Question: I am not sure what the problem is, but the css stylesheet appears under the images group when I inspect my web page with safari or chrome, and shows that the "Resource Type" is image, even when the MIME type is correct and shows "text/css".

Line of html that links the css file to the html.
'''
<link rel="stylesheet" href="style.css" type="text/css">
'''
In addition to the built-in inspector not displaying the type correctly, this poses an additional problem of not displaying the contents of the file, and displaying an unknown image icon instead.
I honestly don't have the slightest clue as to where to start looking, or what to google to find out what the problem is. Is there more to determining types of files than the extension and/or the MIME type??
EDIT:
CSS with 'url()' was causing the problem.
'''
background-image: url();
'''
Apparently the usage of url without anything in the brackets causes this to happen. Can you enlighten me on why this might happen??
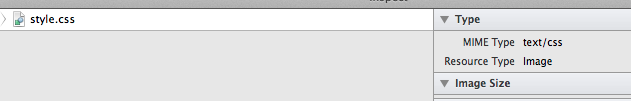
Answer: If you leave an 'url()' call as blank in the style of an element, it will send a request using the relative path, to get an image corresponding to the base URL itself.
To simplify, in that case, you asked style.css to loads itself as an image, that's why it resulted as your style.css file to be considered as an image. Tell me if I'm clear enough.
Just be sure to never leave your 'url()' calls as blank and remember that the path is relative to the stylesheet path.